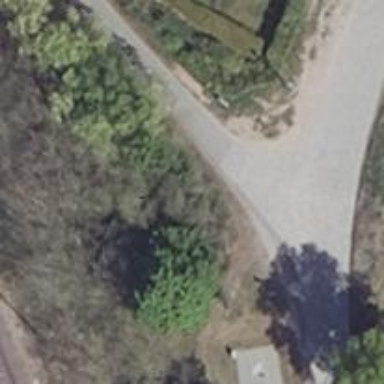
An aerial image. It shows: Asphalt road in residential area.